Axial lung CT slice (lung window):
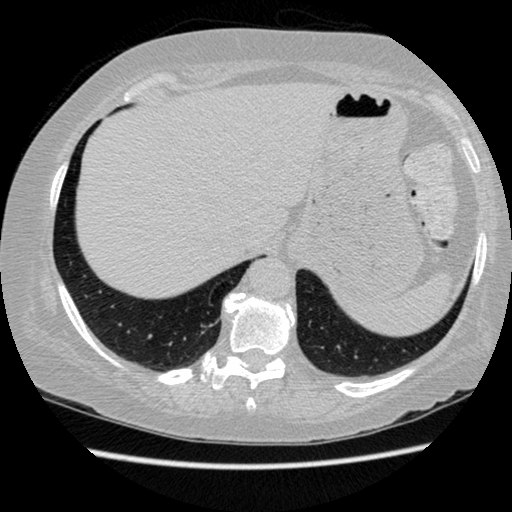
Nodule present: no